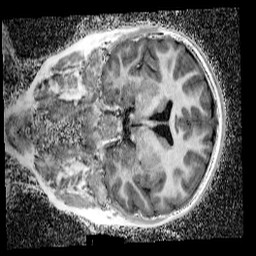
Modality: UNIT1_denoised
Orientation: coronal
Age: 10
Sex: female
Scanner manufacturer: siemens
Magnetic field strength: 3 T
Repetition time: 4 s
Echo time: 0.00299 s